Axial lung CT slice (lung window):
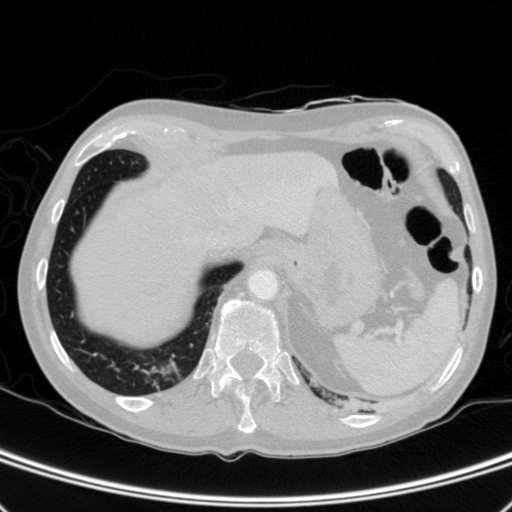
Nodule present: no